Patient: sex M, age 40
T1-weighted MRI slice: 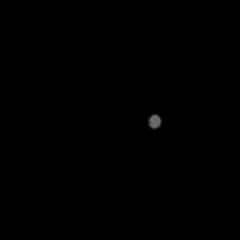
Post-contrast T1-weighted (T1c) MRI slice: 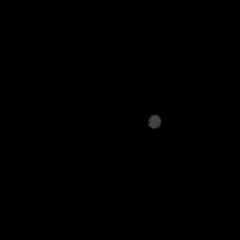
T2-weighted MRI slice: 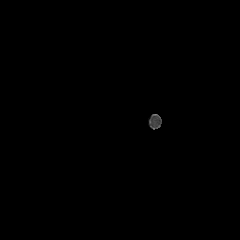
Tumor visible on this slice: no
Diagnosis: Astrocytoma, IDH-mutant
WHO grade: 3